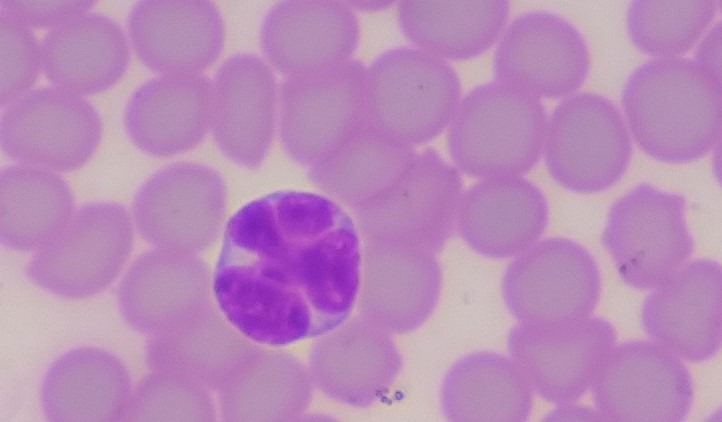
White blood cell type: Neutrophil